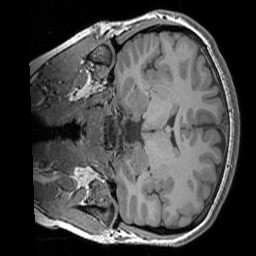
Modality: T1w
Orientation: coronal
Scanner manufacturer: siemens
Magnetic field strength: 3 T
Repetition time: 1.83 s
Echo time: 0.00303 s